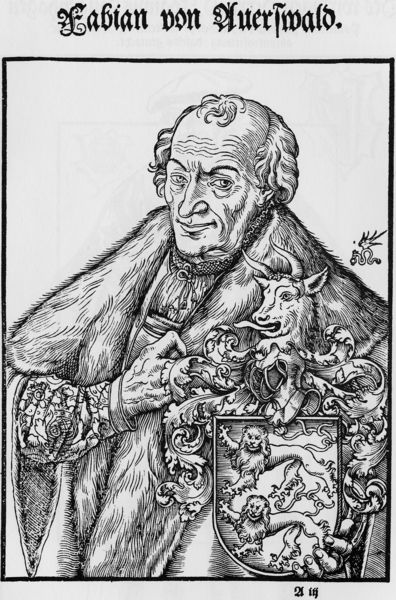
Titel: Bildnis von Fabian von Auerswald, der Ringer
Künstler: Lucas d.J. Cranach
Institution: (Seriendruck)
Schlagwörter: hand, mann, umhang, weiß, finger, frisur, geste, grau, haar, mund, nase, schwarz, stirn, zeichnung, blick, tier, ornament, schleife, alt, hemd, arm, augen, falten, gesicht, halten, kragen, mensch, pelz, ärmel, bildnis, horn, portrait, porträt, gewand, haare, halbfigur, mantel, adel, lippen, locke, locken, poträt, fell, holzschnitt, schrift, wangen, zwei, grafik, graphik, rind, rand, brauen, glatze, platte, name, druck, druckgraphik, radierung, stich, greifen, schwarzweiß, adeliger, allegorie, brokat, buchdruck, wappen, pelzkragen, pelzmantel, runzeln, löwen, hirsch, jäger, teufel, zunge, mittelalter, löwe, hörner, kupferstich, bock, stier, ziege, fraktur, arabesken, einhorn, symbole, von, stadtwappen, geiss, reformation, lindwurm, cranach, signet, auerswald, auerwald, cranachsignet, fabian, fabian von auerswald, fabian von auerwald, haarschippel, pelzsaum, prlzbrsatz, gamsbock, wchwarz